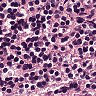
Metastatic tissue present: no